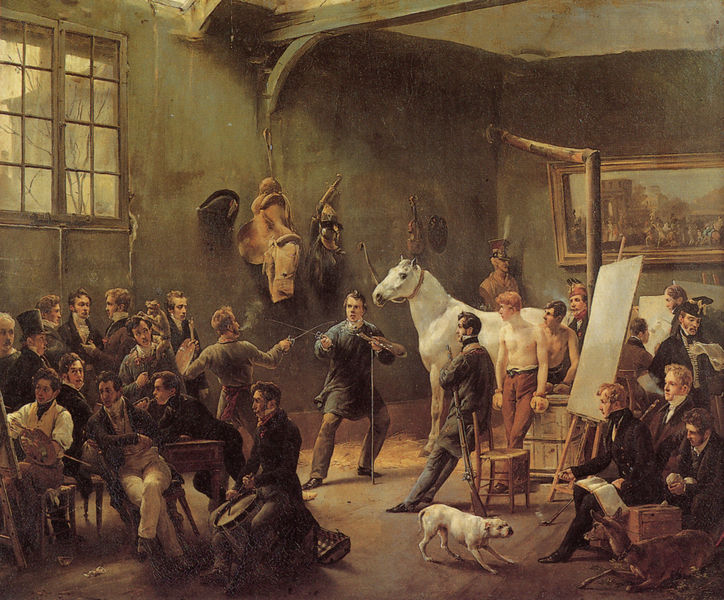
Titel: L'atelier d'Horace Vernet, Das Atelier von Horace Vernet
Künstler: Horace Vernet
Standort: Paris
Institution: (Privatsammlung)
Schlagwörter: akt, baum, blau, dunkel, gemälde, kampf, mann, nackt, schatten, weiß, grün, menschen, ocker, sitzen, äste, braun, fenster, grau, hell, holz, hut, hüte, licht, männer, raum, schwarz, stuhl, stühle, szene, tisch, zimmer, haus, hund, hunde, rot, tier, tiere, beige, gesellschaft, herren, menge, versammlung, anzug, jung, wand, blicke, rahmen, tot, bild, bildnis, goldrahmen, innenraum, portrait, porträt, ast, häuser, gitter, rauch, gold, interieur, sitzend, decke, musik, zilinder, esel, genre, kamin, ofen, pferd, pferde, stock, deutschland, sattel, bilder, modell, stab, studie, farben, farbe, besucher, hocker, saal, frack, rauchen, lesen, atelier, maler, staffelei, balken, edel, gehrock, oberkörper, gruppen, berlin, buch, seil, schwarz-weiß, viele, künstler, waffe, leinwand, degen, kunst, malen, palette, pinsel, trommel, schimmel, modelle, geige, reh, zeichnen, gewehr, chien, ross, historienmalerei, fechten, duell, stall, liebermann, auktion, diskussion, pferdekopf, interrieur, paletten, leinwände, staffeleien, zeichenblock, zuschauen, trommler, abgeschnitten, akademie, klasse, rohr, gefecht, studio, trophäe, menzel, trophäen, nackter oberkörper, studenten, sitzung, düsseldorf, spannung, ofenrohr, fechter, galgen, kultur, gens, knurren, zusammenkunft, deutschalnd, staffelein, geschäftig, burschenschaft, fechtkampf, belken, en garde, fechtszene, genremaleri, kaminrohr, malden, malereiklasse, malklasse, malkästen, mensur, pferd auktion, pinseö, rier, tromel, chimmel, senster, canvas